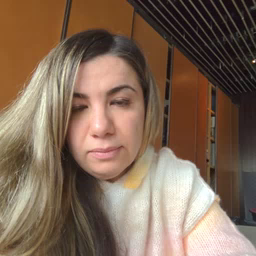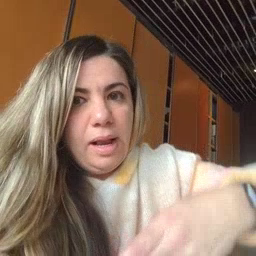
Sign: high